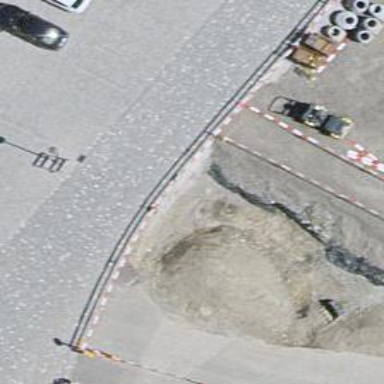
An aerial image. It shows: Footway with sett surface.